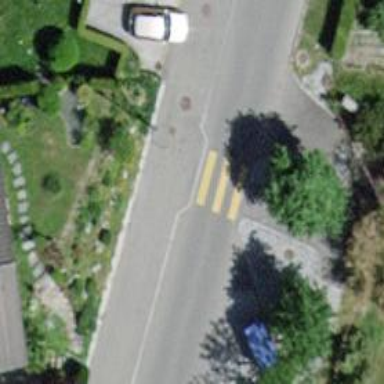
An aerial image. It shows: Zebra crossing on the road.